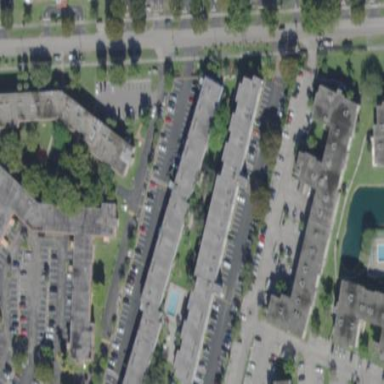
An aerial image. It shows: View of apartment building.